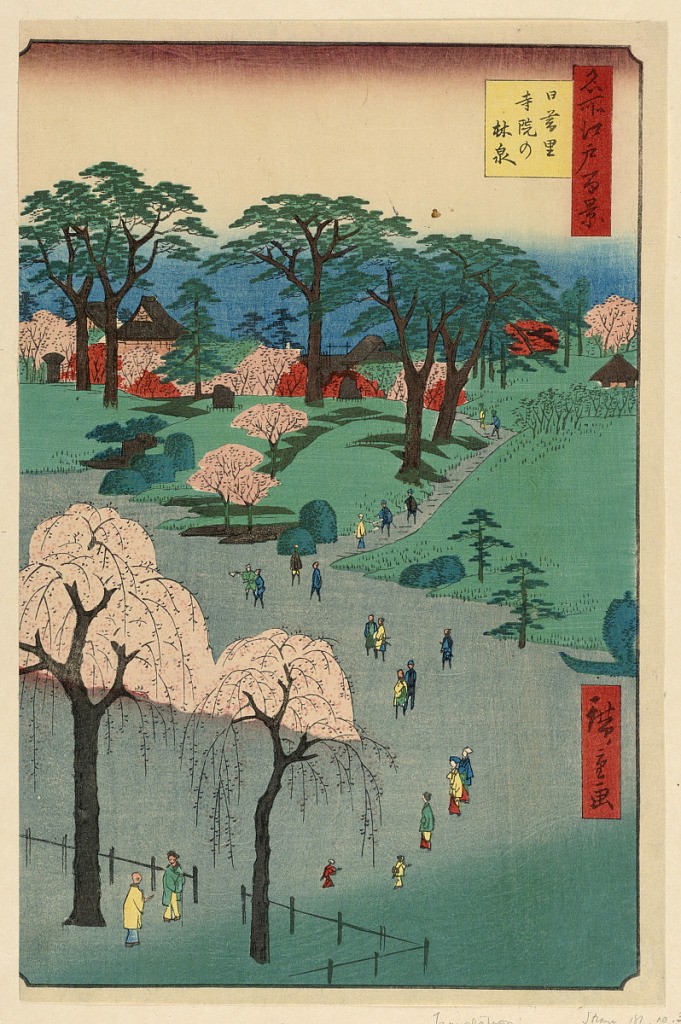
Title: Nippori, Temple Gardens (Nippori, jiin no rinsen) From the Series One Hundred Famous views of Edo
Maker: Ando Hiroshige, Japanese, 1797–1858
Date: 1857
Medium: Woodblock print in colored ink on paper
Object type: Print
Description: This scene is an example of how Hiroshige used artistic freedom. Along the lush landscape and visitors viewing the scenery are blooming cherry and azalea trees that do not bloom around the same time. Along with the artificial topography, Hiroshige added a tree in the shape of a sailboat. Even with these peculiar details and elongated tree trunks in the foreground, people from Edo were able to recognize this landscaped garden immediately.